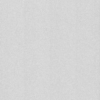
Label: dusty